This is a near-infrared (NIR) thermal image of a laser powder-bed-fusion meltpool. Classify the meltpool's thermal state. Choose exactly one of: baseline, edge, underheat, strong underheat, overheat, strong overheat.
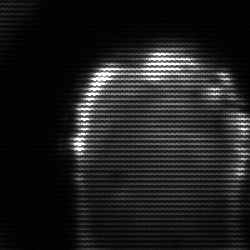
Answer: baseline